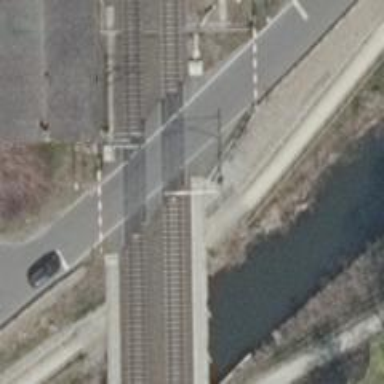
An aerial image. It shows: Level crossing with barrier.